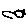
Label: bird